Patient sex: M
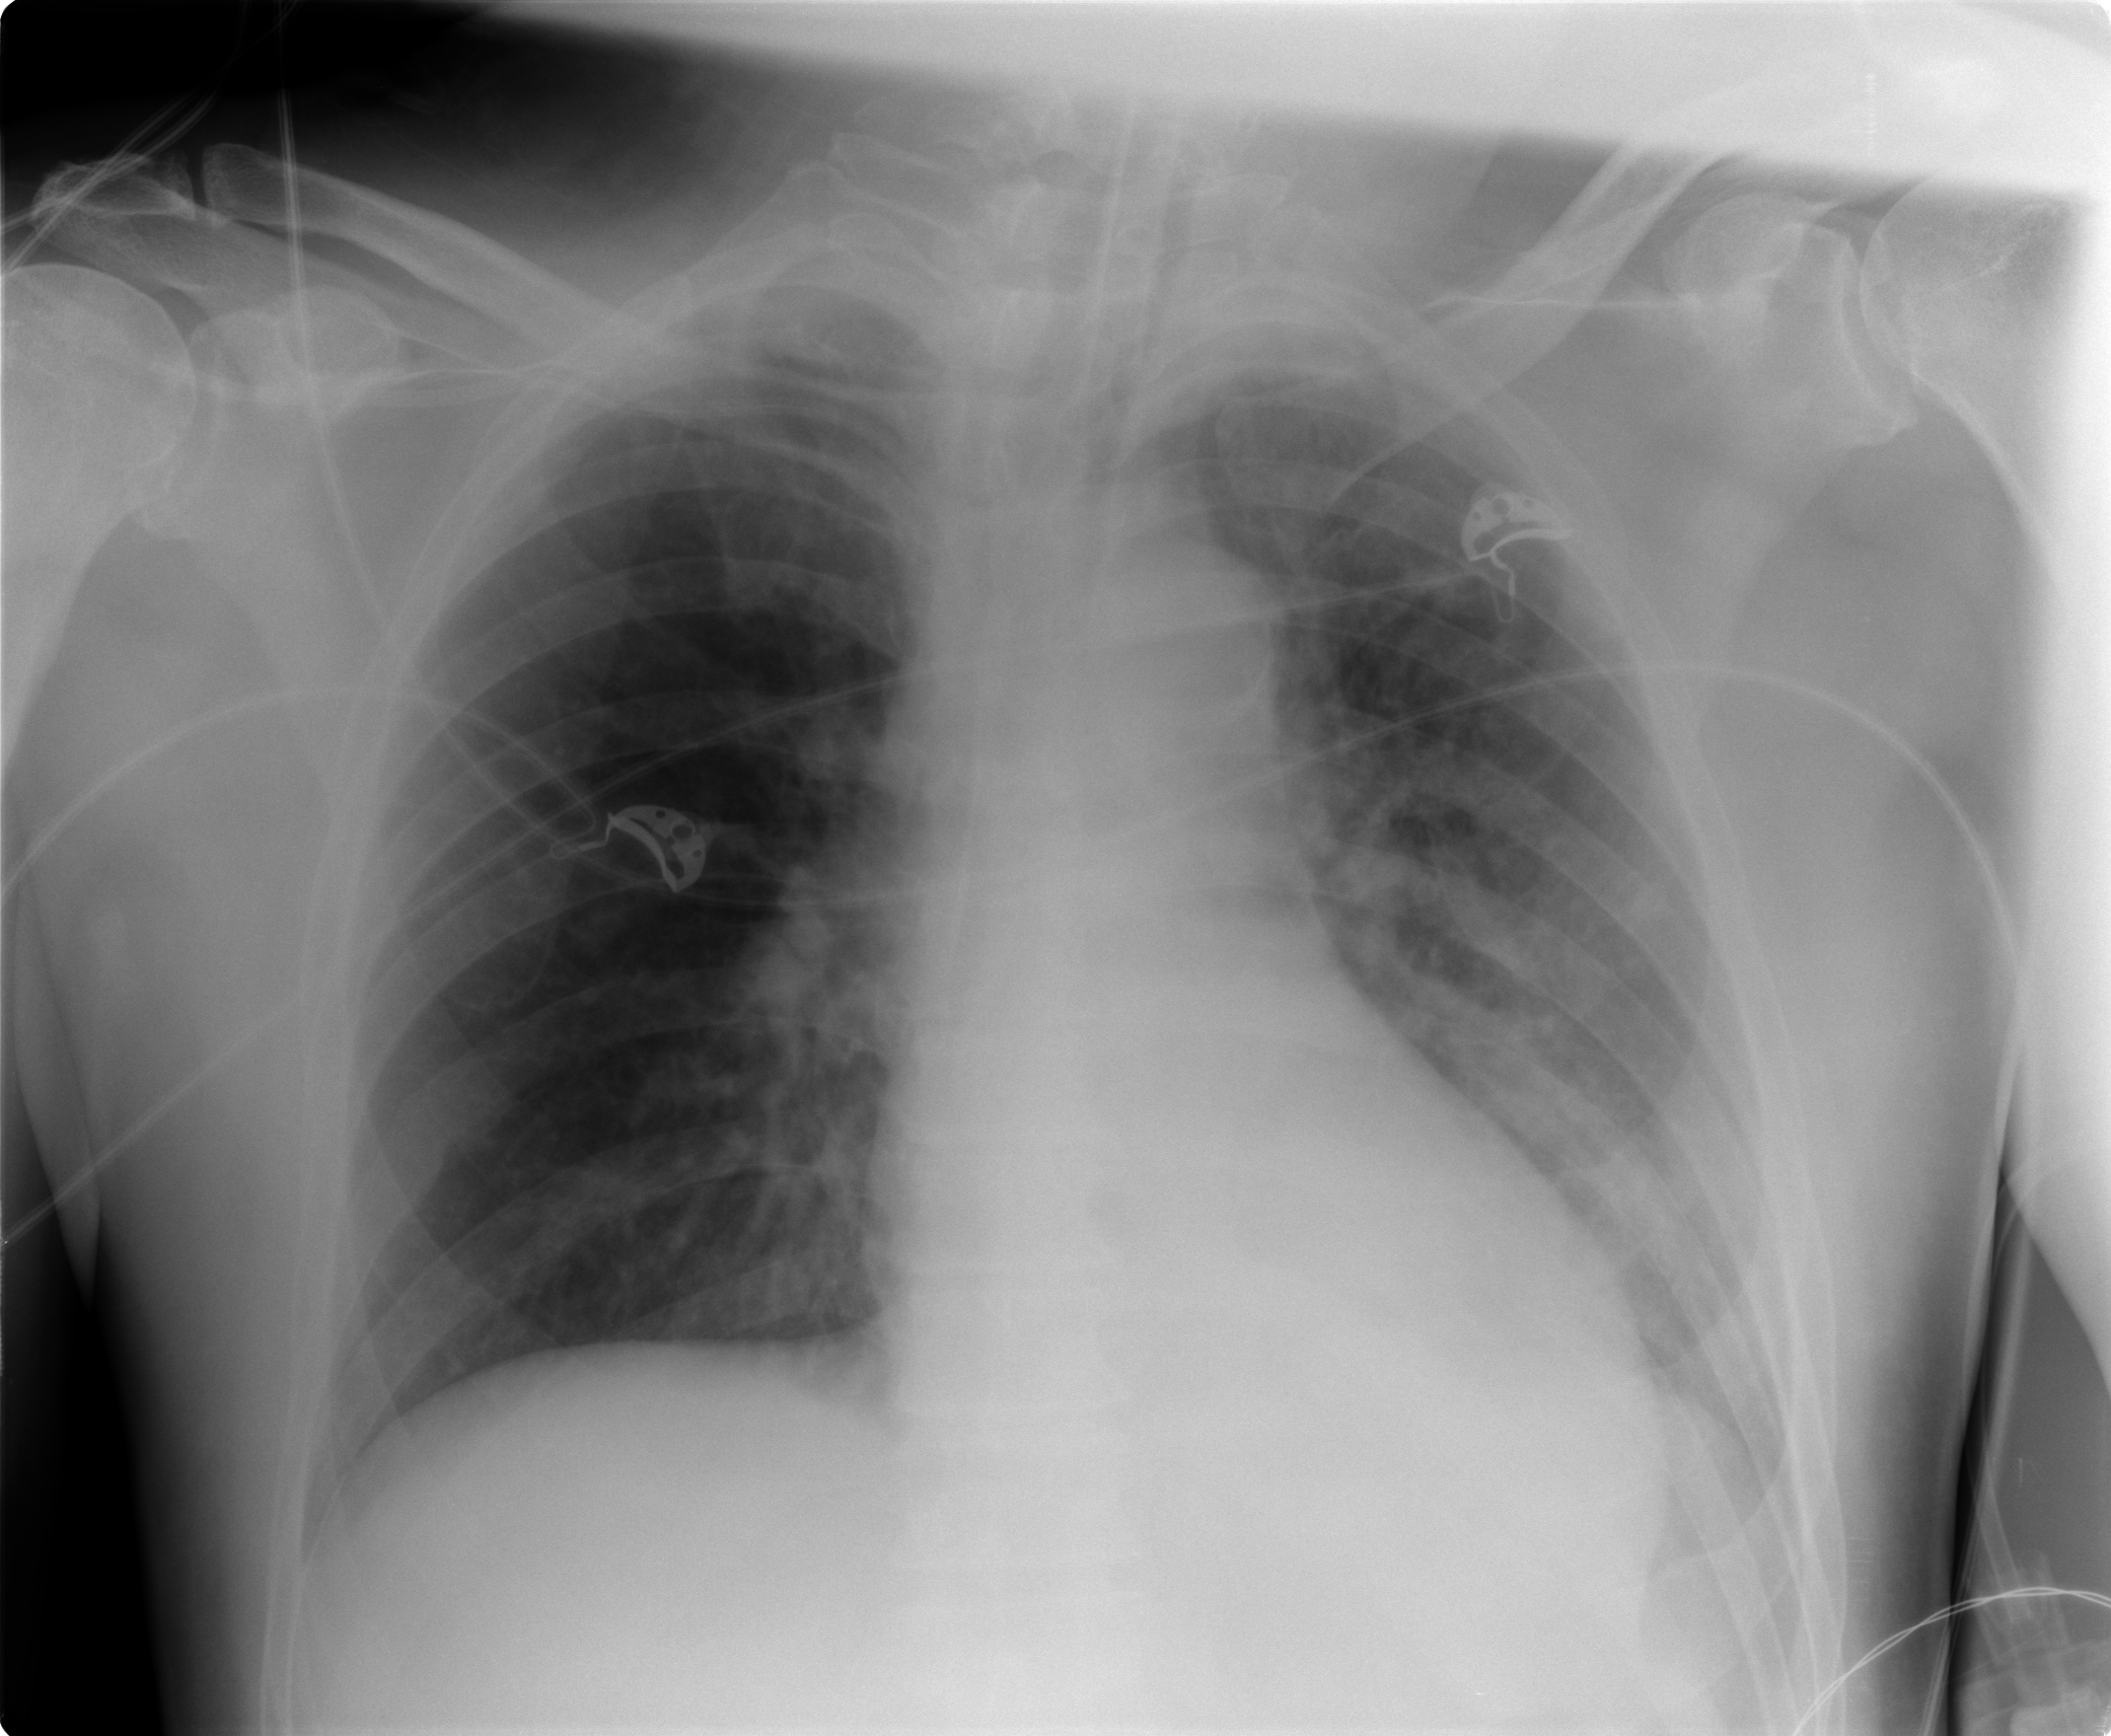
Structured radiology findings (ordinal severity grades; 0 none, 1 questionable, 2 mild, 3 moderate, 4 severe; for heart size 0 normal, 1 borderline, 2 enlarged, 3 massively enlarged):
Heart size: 0
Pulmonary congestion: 0
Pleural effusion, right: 1
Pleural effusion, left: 2
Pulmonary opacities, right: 0
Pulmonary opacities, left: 3
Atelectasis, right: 0
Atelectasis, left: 3